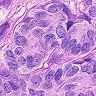
Metastatic tissue present: yes